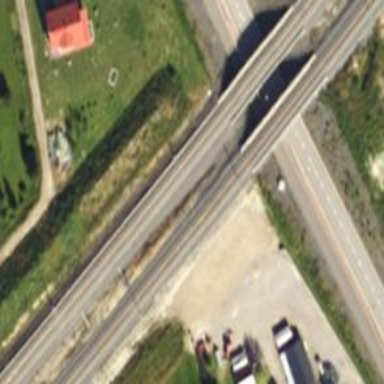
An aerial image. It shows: Bridge over railway with continuous electrified contact line.